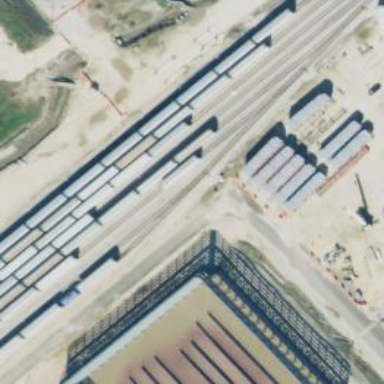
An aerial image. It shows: Railway yard in service.